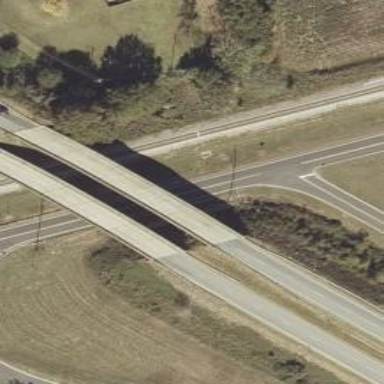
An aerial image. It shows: Asphalt trunk highway with embankment. It is expressway with dual carriageway.